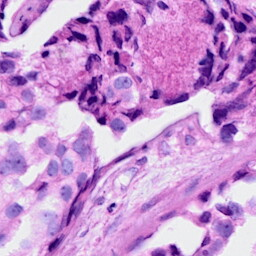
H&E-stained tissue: Breast